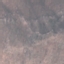
Land use / land cover class: HerbaceousVegetation